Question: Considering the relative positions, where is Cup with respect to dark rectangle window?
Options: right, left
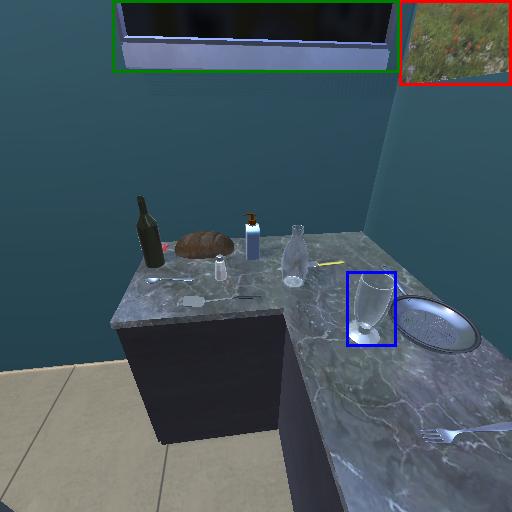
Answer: right